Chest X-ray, PA view. Patient: 23 years old, sex M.
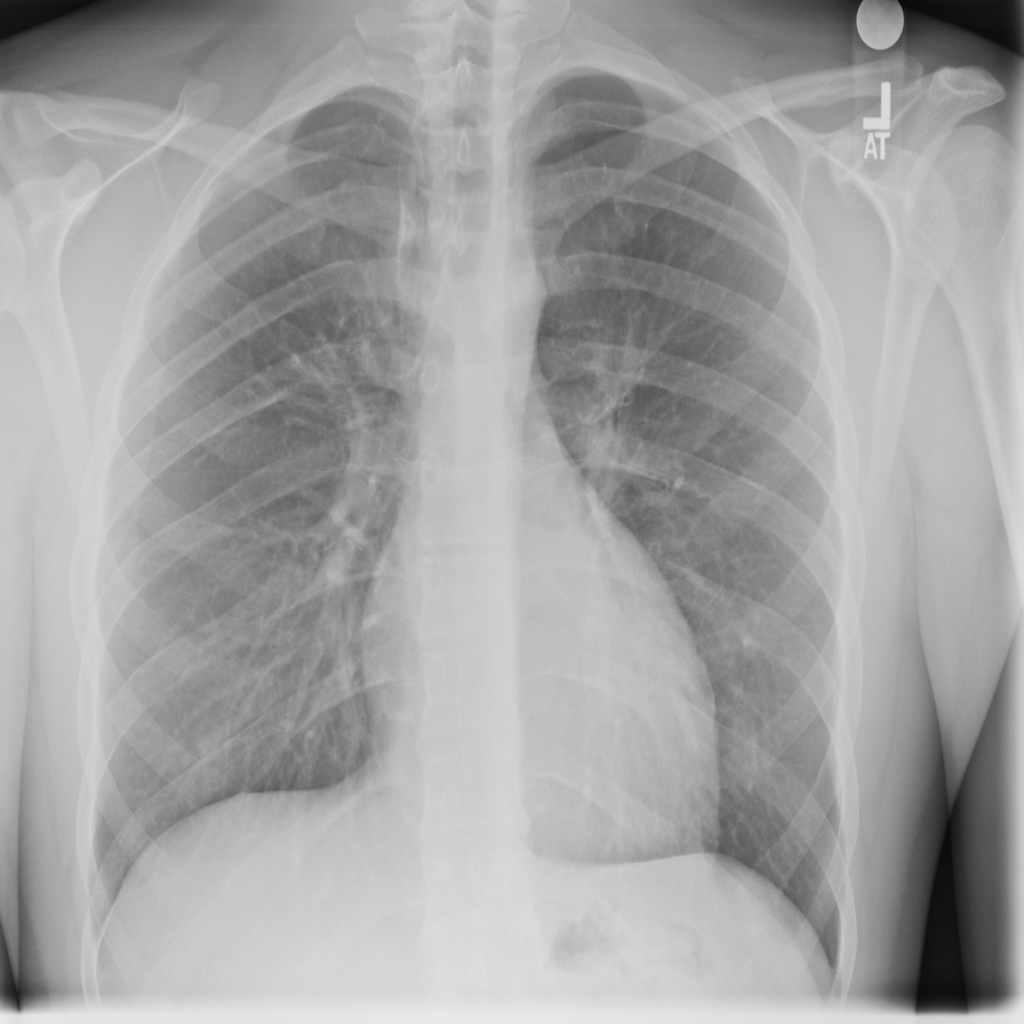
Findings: No Finding